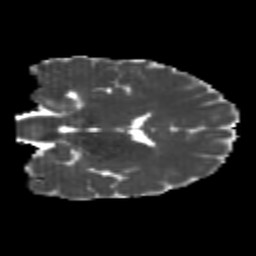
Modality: MD
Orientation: coronal
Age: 21
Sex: male
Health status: healthy
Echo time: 0.074 s